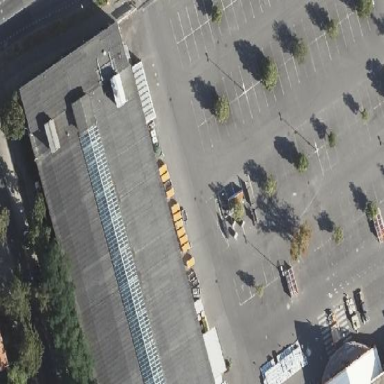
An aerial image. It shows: Supermarket building.